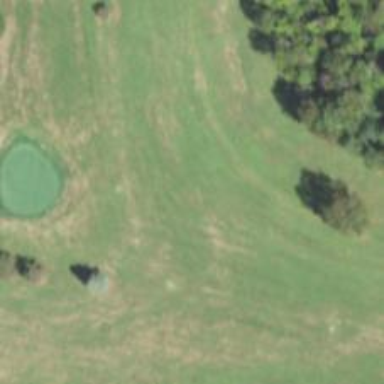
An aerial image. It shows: View of golf hole.